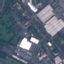
Land use / land cover class: Industrial